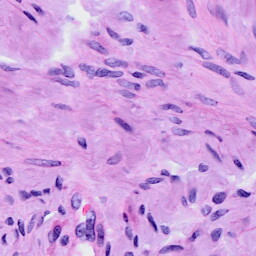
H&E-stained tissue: Cervix